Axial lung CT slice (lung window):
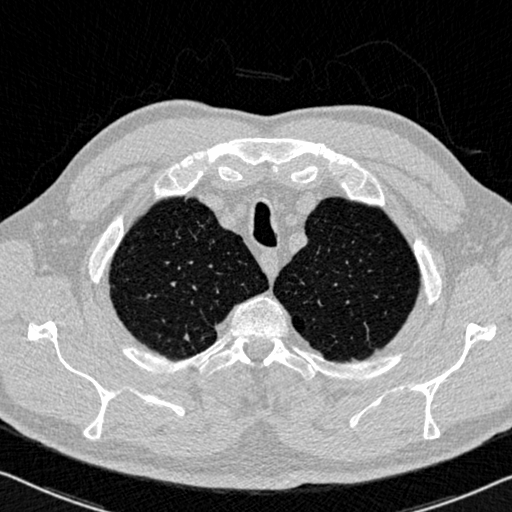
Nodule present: yes
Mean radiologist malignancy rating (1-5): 2